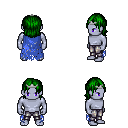
a pixel art fantasy rpg character, male body template, dark elf, purple skin, blue tattered cape, metal pants, green long bangs hairstyle, silver tiara, four views (front, back, left, right), 2x2 character sprite sheet, small pixel art, hard edges, no anti-aliasing